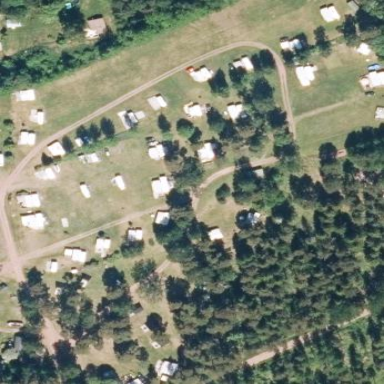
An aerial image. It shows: Campsite for tourism.